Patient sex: M
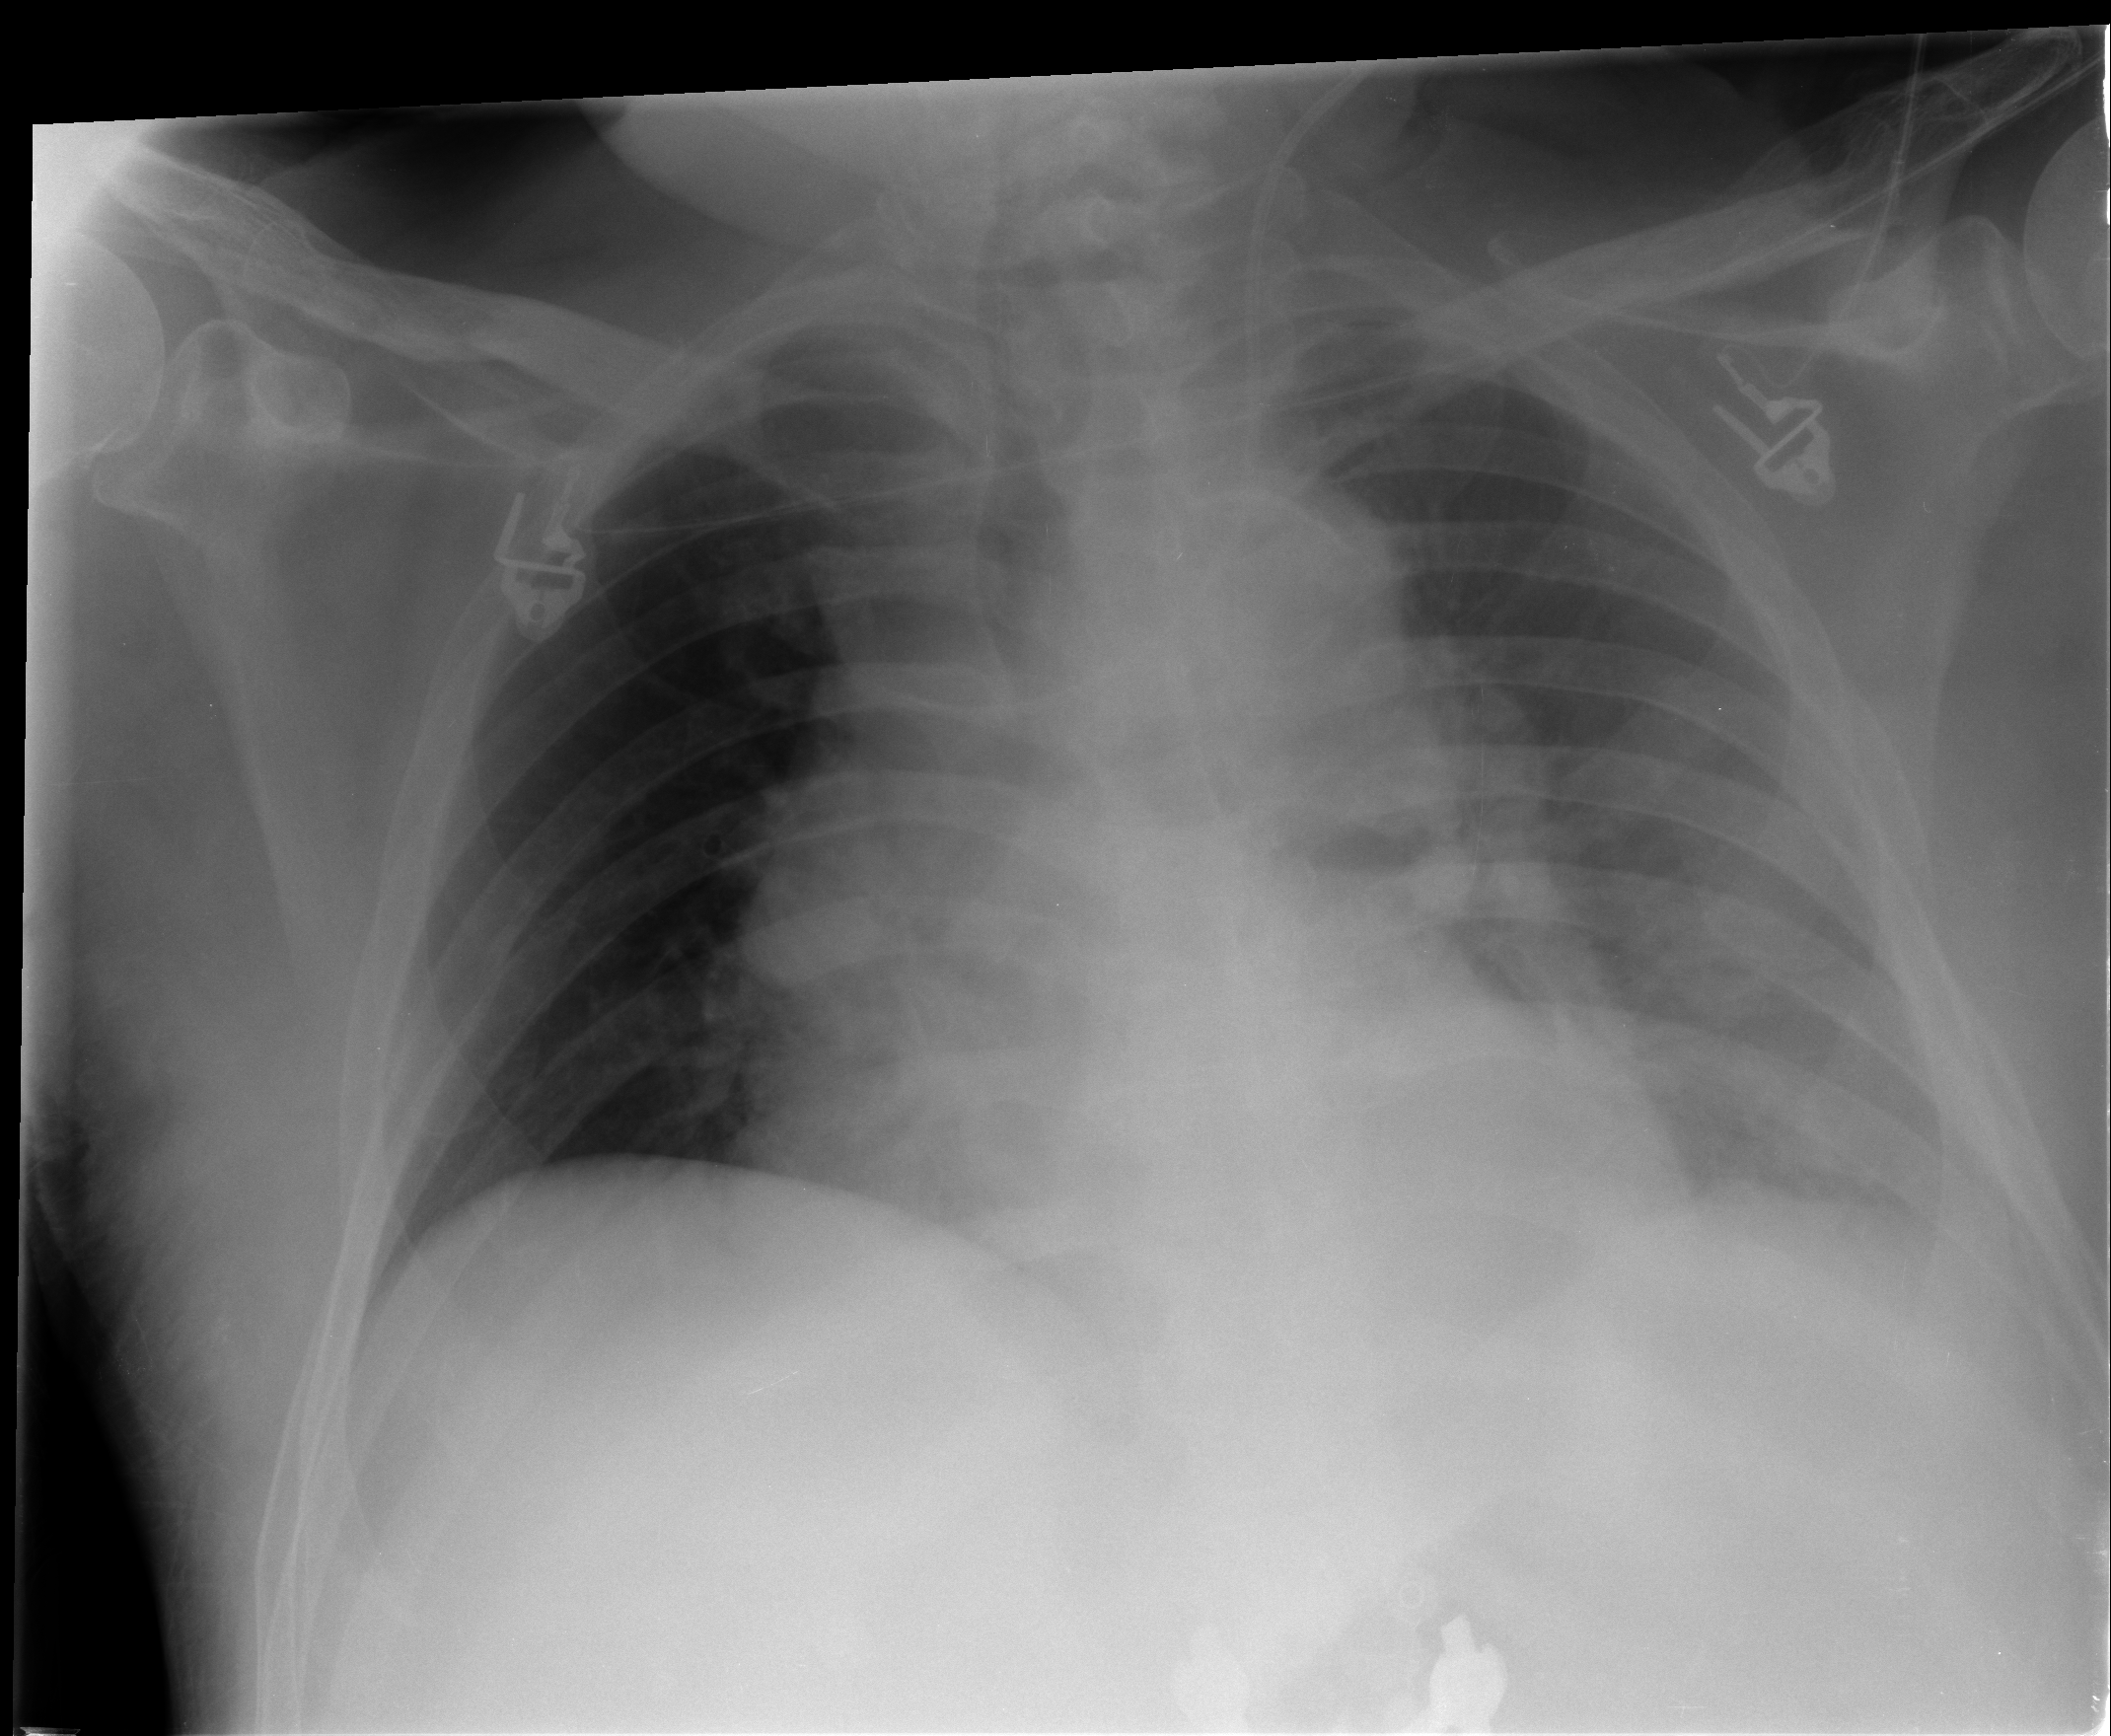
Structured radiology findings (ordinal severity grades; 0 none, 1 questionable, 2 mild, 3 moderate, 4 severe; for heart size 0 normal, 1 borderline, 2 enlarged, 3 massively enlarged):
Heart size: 2
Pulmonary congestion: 0
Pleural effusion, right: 0
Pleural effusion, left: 3
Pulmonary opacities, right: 0
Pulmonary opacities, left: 0
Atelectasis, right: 0
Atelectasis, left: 1